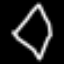
Label: diamond